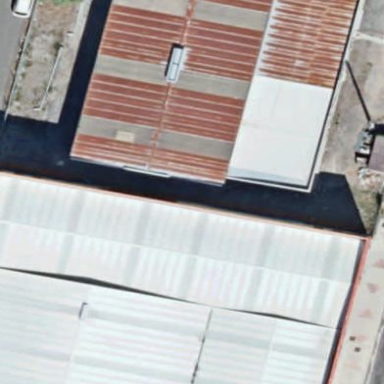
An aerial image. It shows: Industrial building with works in progress.